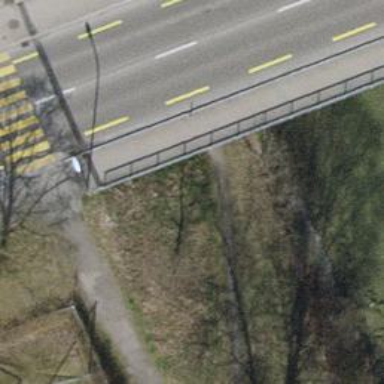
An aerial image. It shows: Footway with surface of pebblestone.